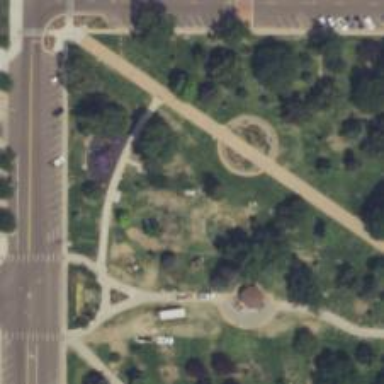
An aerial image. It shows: Historic memorial featuring sculpture.